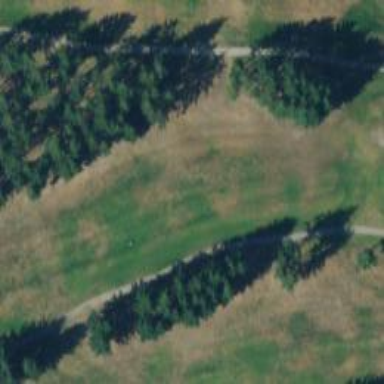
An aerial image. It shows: View of golf hole.